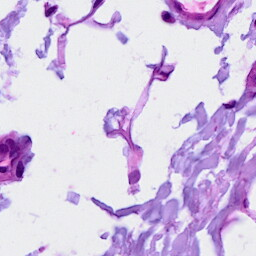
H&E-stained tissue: Breast